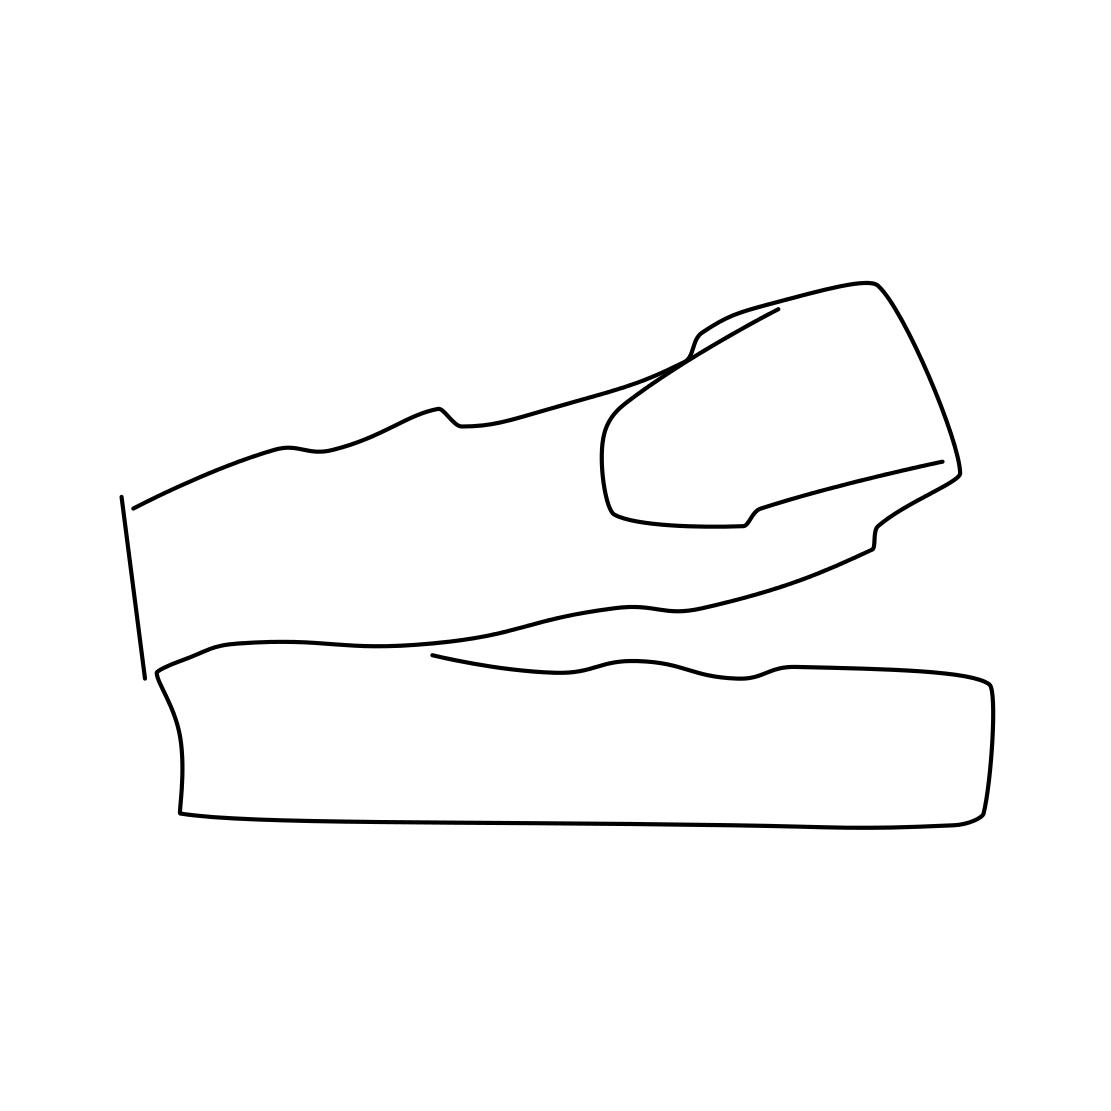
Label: stapler